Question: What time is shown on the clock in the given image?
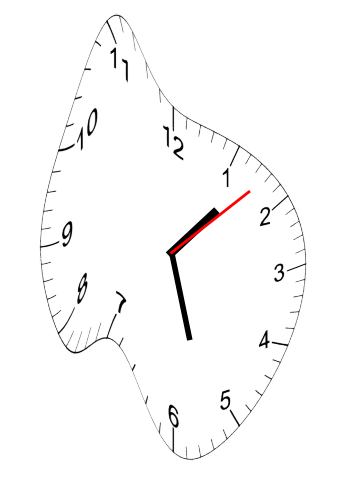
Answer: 01:27:08